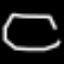
Label: octagon